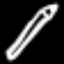
Label: pencil